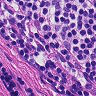
Metastatic tissue present: no